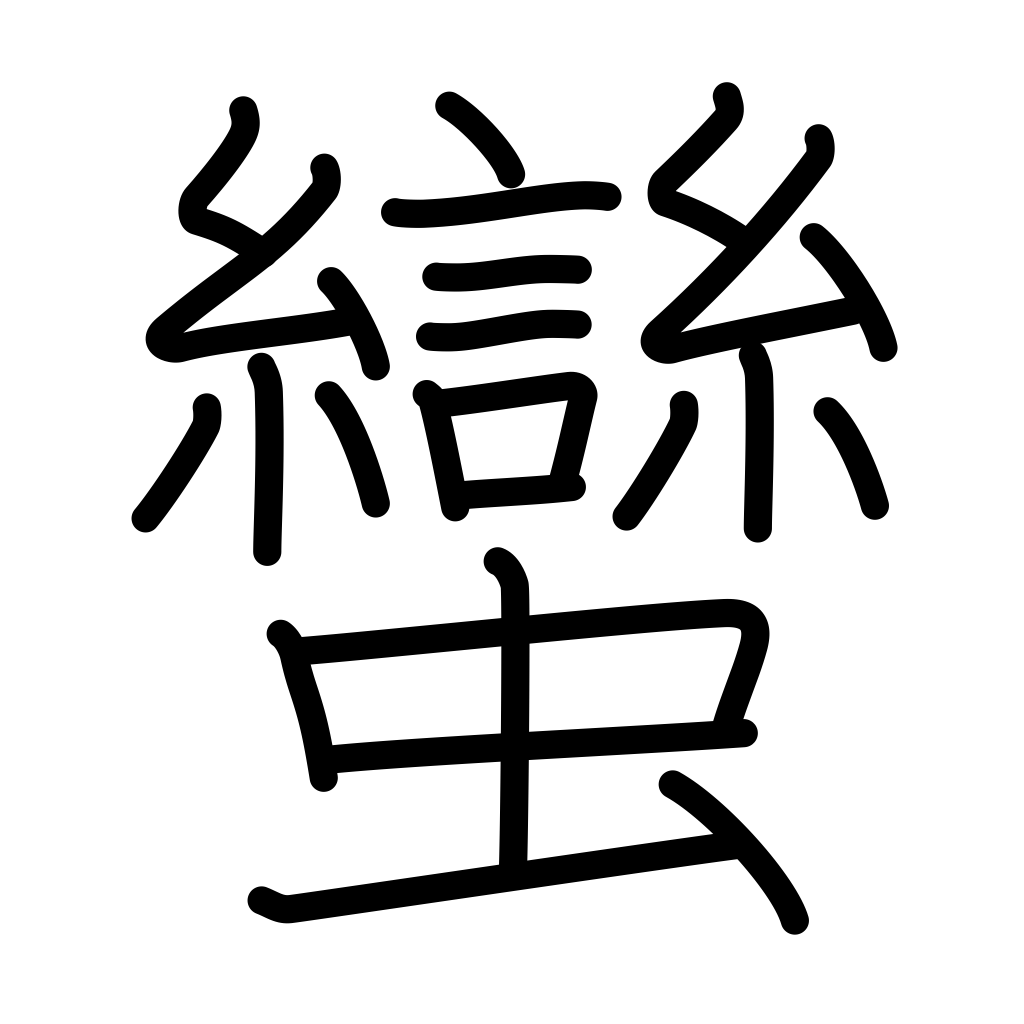
Meaning: barbarian